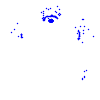
Particle: pion